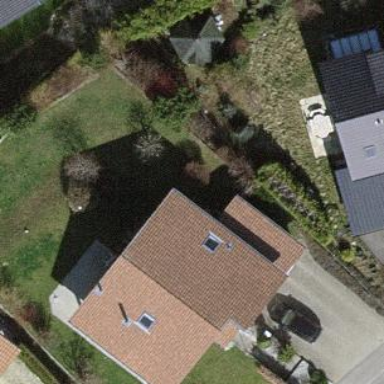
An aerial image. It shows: Detached building.